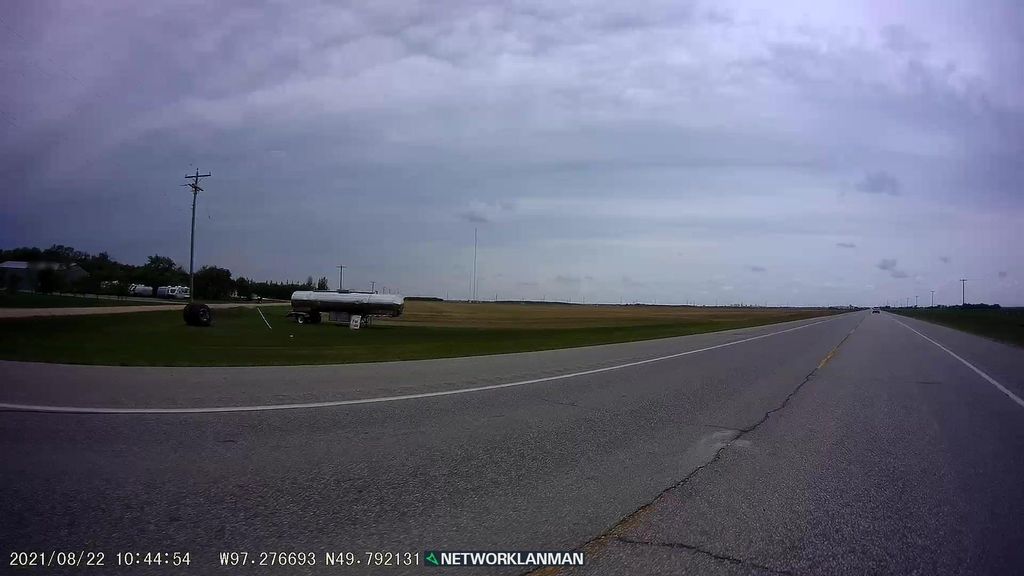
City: winnipeg